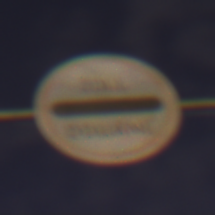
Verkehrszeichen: Zollstelle
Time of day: Night
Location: Outdoor (Urban)
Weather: PartlyCloudy
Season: NotSpecified
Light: Natural